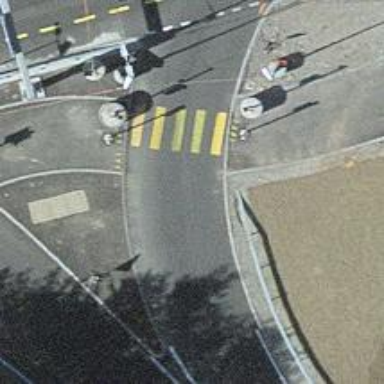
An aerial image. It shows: Marked crossing with zebra stripes on the road.